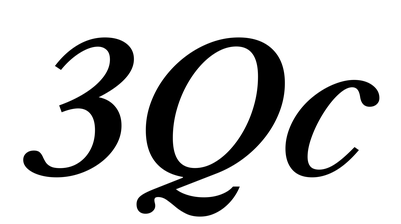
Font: LibreCaslonText-Italic_SemiBold_Italic